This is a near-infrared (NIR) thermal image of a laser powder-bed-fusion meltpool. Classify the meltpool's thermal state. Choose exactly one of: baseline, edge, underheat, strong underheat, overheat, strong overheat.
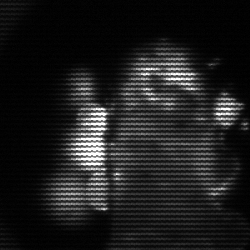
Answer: strong underheat